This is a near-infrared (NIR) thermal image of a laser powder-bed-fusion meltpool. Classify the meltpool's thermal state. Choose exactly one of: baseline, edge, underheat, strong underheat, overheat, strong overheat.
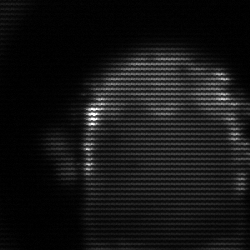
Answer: baseline